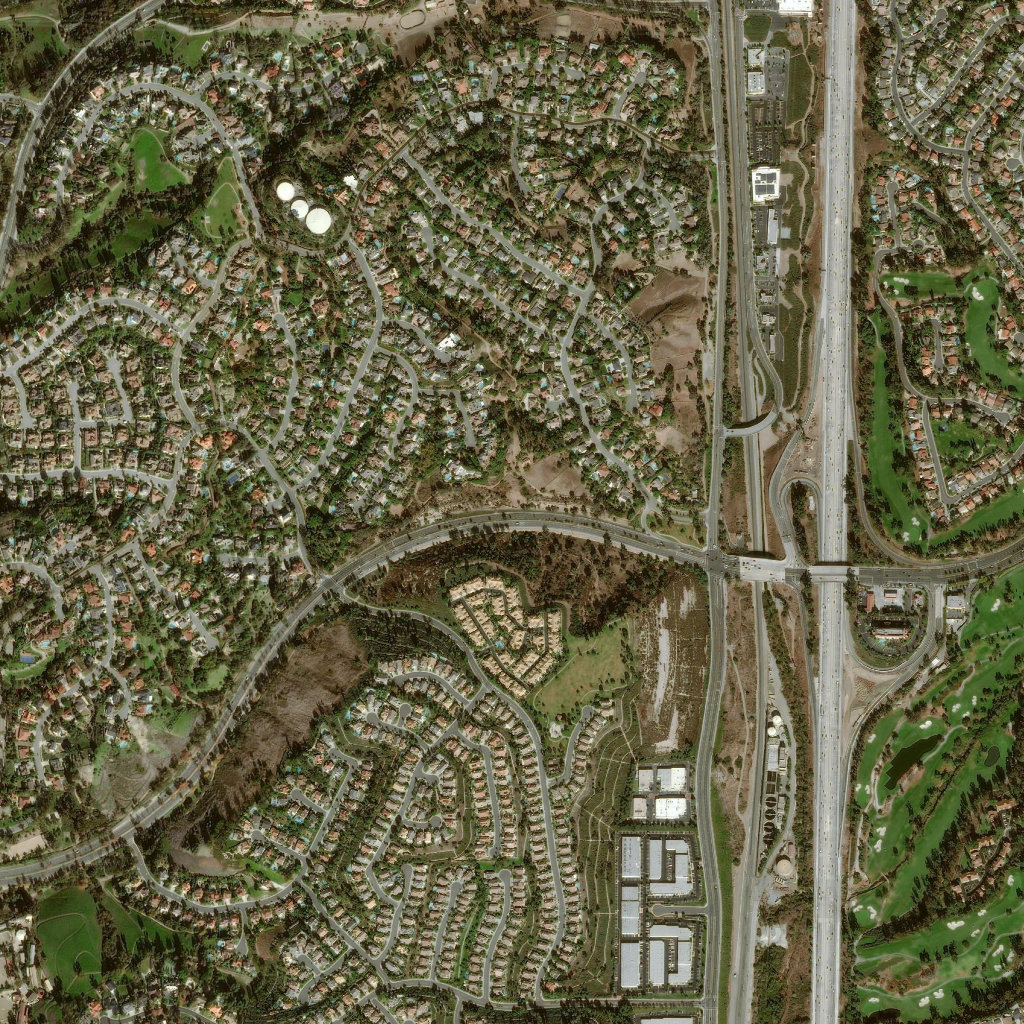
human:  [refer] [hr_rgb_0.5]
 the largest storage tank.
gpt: <box>[[29, 19, 32, 23, 0]]</box>